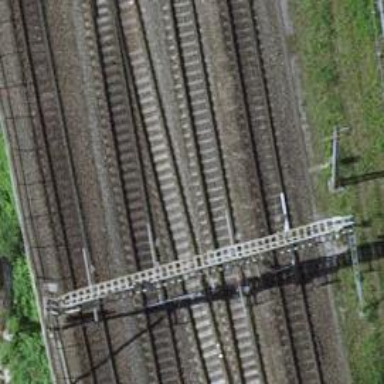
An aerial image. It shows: Single-track electrified railway with contact line.